Interaction volume radius: 5 \u00c5
Interaction volume height: 10 \u00c5
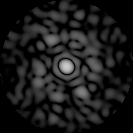
Disorder parameter: 0.8852